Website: crate-barrel
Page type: store-pickup
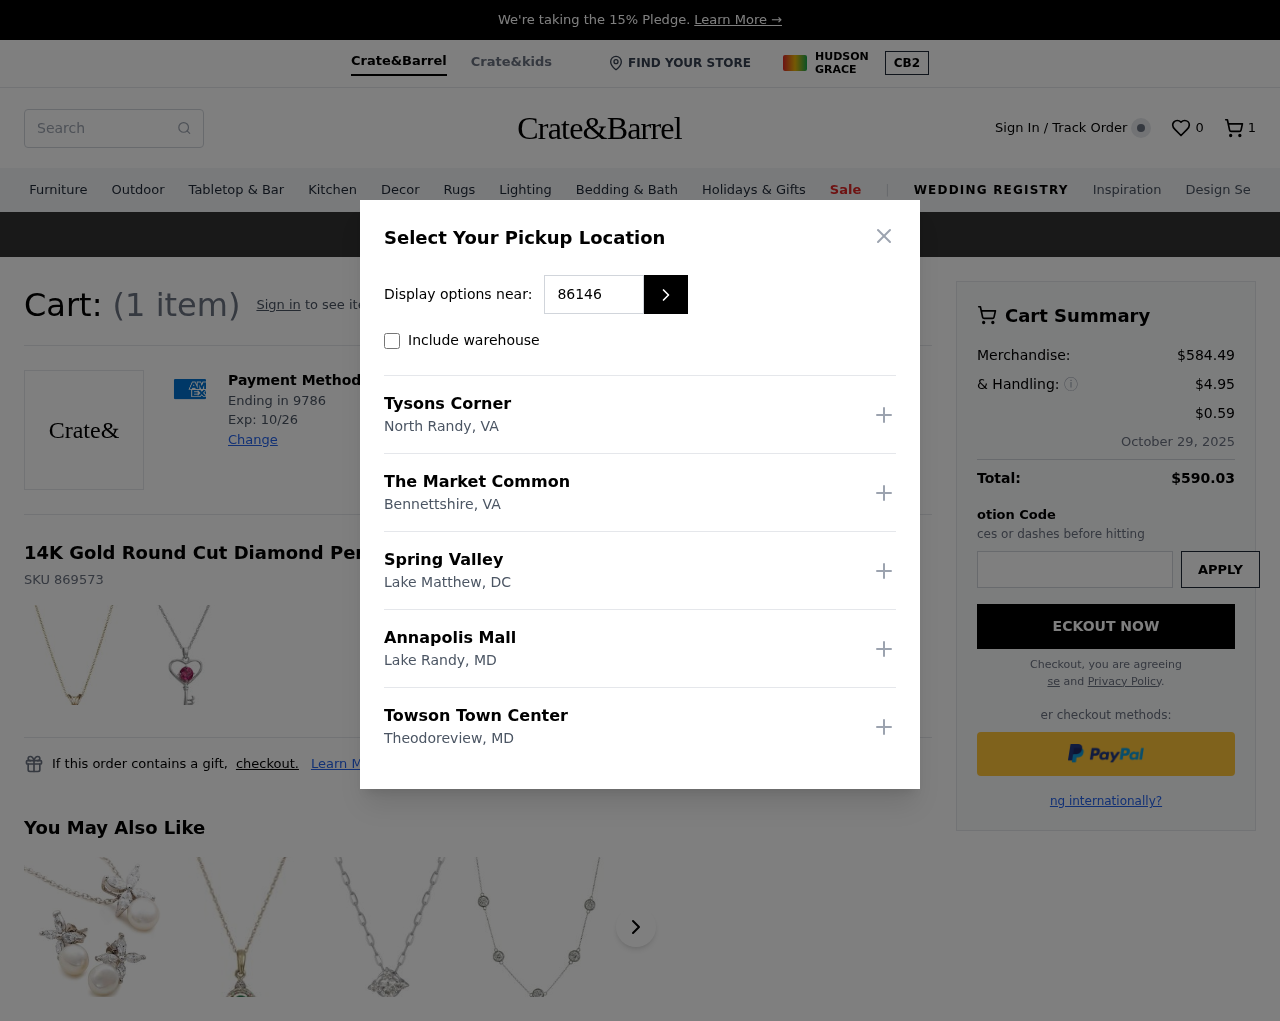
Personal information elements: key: PII_CARD_EXPIRY
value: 10/26
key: PII_CARD_LAST4
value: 9786
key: PII_LOCATION1_CITY
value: North Randy
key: PII_LOCATION1_NAME
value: Tysons Corner
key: PII_LOCATION1_STATE
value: VA
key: PII_LOCATION2_CITY
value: Bennettshire
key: PII_LOCATION2_NAME
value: The Market Common
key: PII_LOCATION2_STATE
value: VA
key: PII_LOCATION3_CITY
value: Lake Matthew
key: PII_LOCATION3_NAME
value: Spring Valley
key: PII_LOCATION3_STATE
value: DC
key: PII_LOCATION4_CITY
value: Lake Randy
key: PII_LOCATION4_NAME
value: Annapolis Mall
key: PII_LOCATION4_STATE
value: MD
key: PII_LOCATION5_CITY
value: Theodoreview
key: PII_LOCATION5_NAME
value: Towson Town Center
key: PII_LOCATION5_STATE
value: MD
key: PII_POSTCODE
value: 86146
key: PII_GIFT_FIRSTNAME
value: Anna
Product elements: key: PRODUCT1_NAME
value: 14K Gold Round Cut Diamond Pendant Necklace J-K Colour I2-I3 Clarity
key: PRODUCT1_SKU
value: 869573
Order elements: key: ORDER_NUM_ITEMS
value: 1
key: ORDER_NUM_ITEMS
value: (1 item)
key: ORDER_SUBTOTAL
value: $584.49
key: ORDER_SHIPPING_COST
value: $4.95
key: ORDER_SURCHARGE
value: $0.59
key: ORDER_DELIVERY_DATE
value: October 29, 2025
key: ORDER_TOTAL
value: $590.03
Search elements: key: HEADER_SEARCH
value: Search
Other elements: key: WISHLIST_NUM_ITEMS
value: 0